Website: crate-barrel
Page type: payment
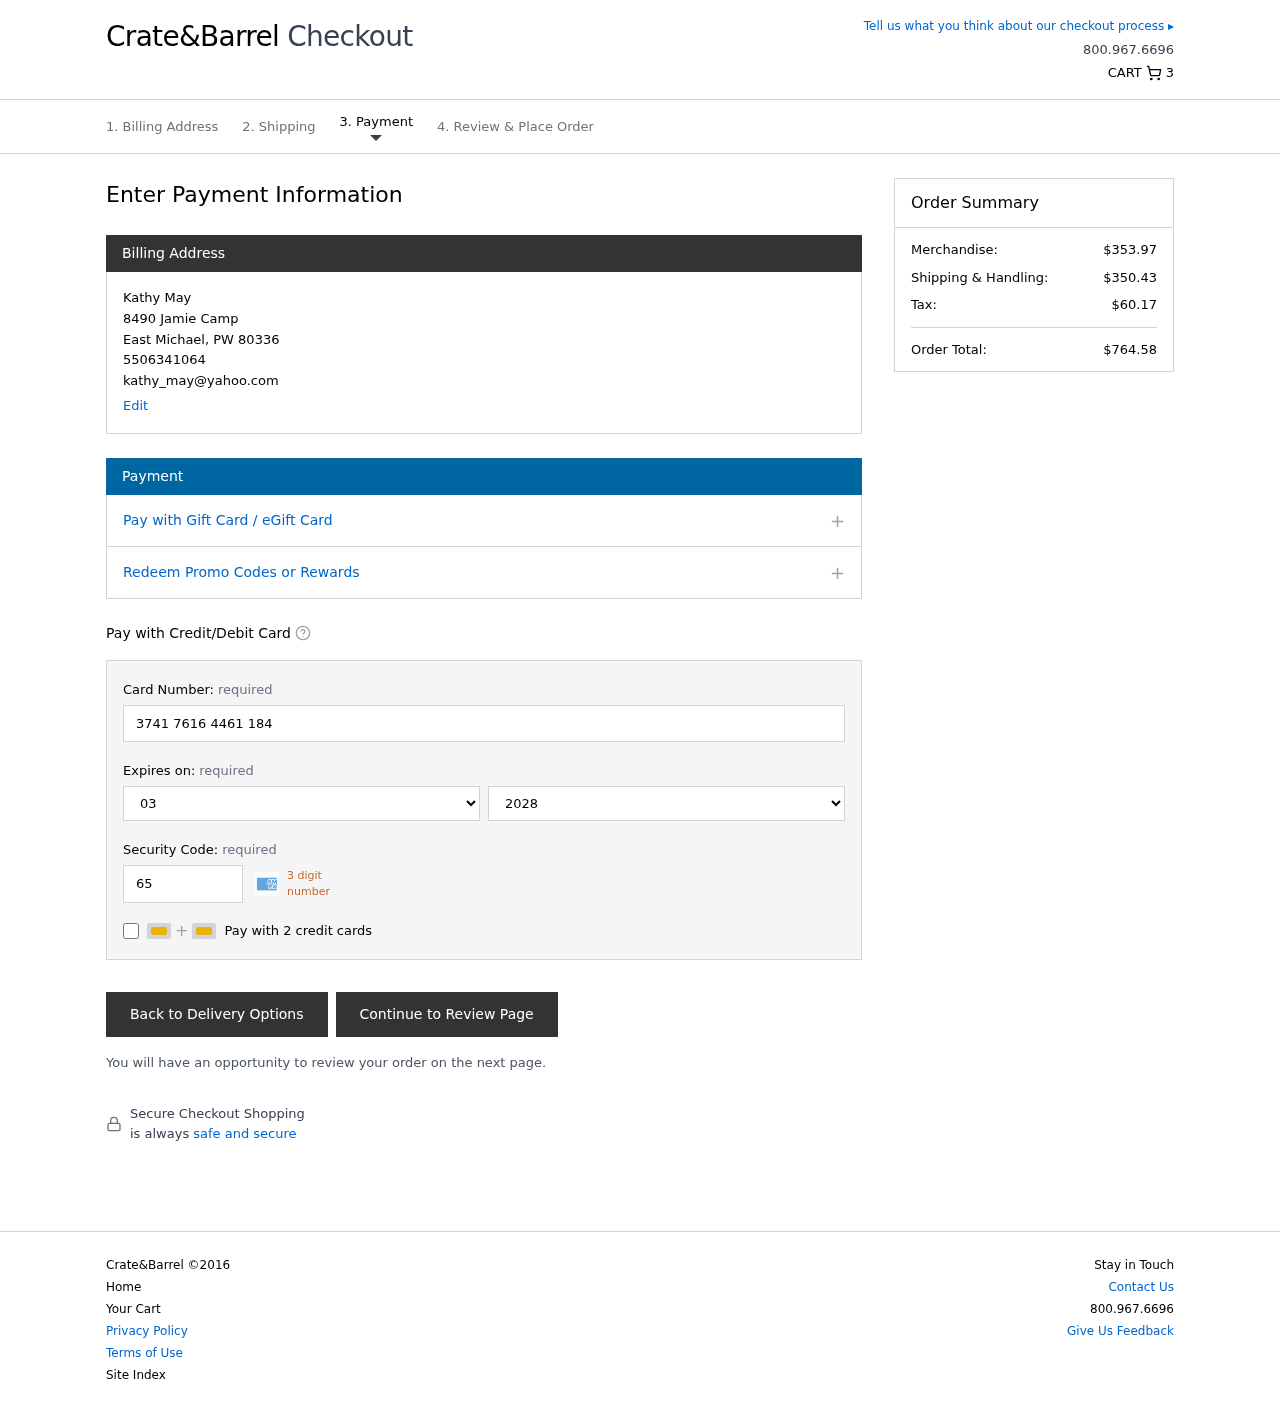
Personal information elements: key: PII_CARD_CVV
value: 6525
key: PII_CARD_EXPIRY_MONTH
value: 03
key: PII_CARD_EXPIRY_YEAR
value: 28
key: PII_CARD_NUMBER
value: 3741 7616 4461 184
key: PII_CITY
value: East Michael
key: PII_EMAIL
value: kathy_may@yahoo.com
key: PII_FULLNAME
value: Kathy May
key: PII_PHONE
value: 5506341064
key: PII_POSTCODE
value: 80336
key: PII_STATE_ABBR
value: PW
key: PII_STREET
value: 8490 Jamie Camp
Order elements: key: ORDER_NUM_ITEMS
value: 3
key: ORDER_SUBTOTAL
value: $353.97
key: ORDER_SHIPPING_COST
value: $350.43
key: ORDER_TAX
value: $60.17
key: ORDER_TOTAL
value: $764.58